Question: I have noticed an odd issue with my devise configuration where the Confirmations controller allows blank emails in the create method:
'''
def create
self.resource = resource_class.send_confirmation_instructions(resource_params)
yield resource if block_given?
if successfully_sent?(resource)
puts "4 = successfully_sent"
binding.pry
respond_with({}, location: :user_verification_sent)
# respond_with resource, location: :user_verification_sent
else
puts "3 = error"
binding.pry
respond_with(resource)
end
end
'''
I should note I am overriding the default setups for devise and this controller is properly linked:
'''
class Users::ConfirmationsController < Devise::ConfirmationsController
before_filter :set_registration_current_step
'''
The confirmation form looks like:
'''
= form_for(resource, as: resource_name, url: confirmation_path(resource_name), html: { id: "confirm-frm" }) do |f|
div[class="row"]
div[class="large-12 columns"]
= f.email_field(:email, html_options = { class: "large text-field", id: "confirm-email", autocomplete: "off", autocorrect: "off", autocapitalize: "off", spellcheck: "false", maxlength: "100", placeholder: "Email Address", autofocus: true})
div[class="row"]
div[class="large-12 large-centered columns"]
a[href="#" id="confirm-btn" class="button button-flat-grey text-emphasis expand"]
|Resend Confirmation
i[class="fa fa-arrow-circle-right"]
'''
My routes:
'''
scope '/account' do
# confirmation after account is created
get '/verification', to: 'users/confirmations#verification_sent', as: 'user_verification_sent'
# verify the user's token that was emailed to them
get '/confirm', to: 'users/confirmations#show', as: 'user_confirmation'
get '/confirm/resend', to: 'users/confirmations#new', as: 'new_user_confirmation'
post '/confirm', to: 'users/confirmations#create'
end
'''
And here is the pry snapshot of it showing true:

Before I manually check the email param, which would fix this, it seems odd that devise allows this to occur. Am I crazy fellow rubyists?
I should note, if I dump 'resource_class' from 'resource_class.send_confirmation_instructions(resource_params)' I get:
'''
=> #<User id: nil, agreed_to_terms: false, date_of_birth: nil, first_name: nil, last_name: nil, username: nil, email: nil, encrypted_password: "", reset_password_token: nil, reset_password_sent_at: nil, remember_created_at: nil, sign_in_count: 0, current_sign_in_at: nil, last_sign_in_at: nil, current_sign_in_ip: nil, last_sign_in_ip: nil, confirmation_token: nil, confirmed_at: nil, confirmation_sent_at: nil, unconfirmed_email: nil, failed_attempts: 0, unlock_token: nil, locked_at: nil, created_at: nil, updated_at: nil>
'''
The db can be empty.
When I started dissecting the gem, I think I found where this is occurring....
'''
260: def send_confirmation_instructions(attributes={})
261:
=> 262: binding.pry
263:
264:
265:
266: confirmable = find_by_unconfirmed_email_with_errors(attributes) if reconfirmable
267: unless confirmable.try(:persisted?)
268: confirmable = find_or_initialize_with_errors(confirmation_keys, attributes, :not_found)
269: end
270: confirmable.resend_confirmation_instructions if confirmable.persisted?
271: confirmable
272: end
[1] pry(User)> find_by_unconfirmed_email_with_errors(attributes)
=> #<User id: nil, agreed_to_terms: false, date_of_birth: nil, first_name: nil, last_name: nil, username: nil, email: nil, encrypted_password: "", reset_password_token: nil, reset_password_sent_at: nil, remember_created_at: nil, sign_in_count: 0, current_sign_in_at: nil, last_sign_in_at: nil, current_sign_in_ip: nil, last_sign_in_ip: nil, confirmation_token: nil, confirmed_at: nil, confirmation_sent_at: nil, unconfirmed_email: nil, failed_attempts: 0, unlock_token: nil, locked_at: nil, created_at: nil, updated_at: nil>
[2] pry(User)> if reconfirmable
[2] pry(User)* puts true
[2] pry(User)* end
true
=> nil
[3] pry(User)> confirmable = find_by_unconfirmed_email_with_errors(attributes) if reconfirmable
=> #<User id: nil, agreed_to_terms: false, date_of_birth: nil, first_name: nil, last_name: nil, username: nil, email: nil, encrypted_password: "", reset_password_token: nil, reset_password_sent_at: nil, remember_created_at: nil, sign_in_count: 0, current_sign_in_at: nil, last_sign_in_at: nil, current_sign_in_ip: nil, last_sign_in_ip: nil, confirmation_token: nil, confirmed_at: nil, confirmation_sent_at: nil, unconfirmed_email: nil, failed_attempts: 0, unlock_token: nil, locked_at: nil, created_at: nil, updated_at: nil>
[4] pry(User)> confirmable.try(:persisted?)
=> false
[5] pry(User)> unless confirmable.try(:persisted?)
[5] pry(User)* puts "go
[5] pry(User)* "
[5] pry(User)* end
go
=> nil
[6] pry(User)> find_or_initialize_with_errors(confirmation_keys, attributes, :not_found)
=> #<User id: nil, agreed_to_terms: false, date_of_birth: nil, first_name: nil, last_name: nil, username: nil, email: nil, encrypted_password: "", reset_password_token: nil, reset_password_sent_at: nil, remember_created_at: nil, sign_in_count: 0, current_sign_in_at: nil, last_sign_in_at: nil, current_sign_in_ip: nil, last_sign_in_ip: nil, confirmation_token: nil, confirmed_at: nil, confirmation_sent_at: nil, unconfirmed_email: nil, failed_attempts: 0, unlock_token: nil, locked_at: nil, created_at: nil, updated_at: nil>
[7] pry(User)> confirmable.persisted?
=> false
[8] pry(User)>
'''
So if I create a user record it looks like:
'''
[3] pry(main)> User.all
2014-10-26 15:48:42.161 [DEBUG]::: User Load (0.6ms) SELECT "users".* FROM "users" (pid:4440)
=> [#<User id: 2, agreed_to_terms: true, date_of_birth: "1994-03-02", first_name: "TestFirst", last_name: "TestLast", username: "testuser", email: "test@gmail.com", encrypted_password: "$2a$10$Zu7wI3GC55WC3lnRzATCtetP4rWCpeRNLHwTDc0rGgD...", reset_password_token: nil, reset_password_sent_at: nil, remember_created_at: nil, sign_in_count: 0, current_sign_in_at: nil, last_sign_in_at: nil, current_sign_in_ip: nil, last_sign_in_ip: nil, confirmation_token: "3574edb740c64d826b6da4a8f1365a1b753f6b483e10817282...", confirmed_at: nil, confirmation_sent_at: "2014-10-26 22:48:34", unconfirmed_email: nil, failed_attempts: 0, unlock_token: nil, locked_at: nil, created_at: "2014-10-26 22:48:34", updated_at: "2014-10-26 22:48:34">]
'''
And from my digging into the gem, this has something to do with required attributes and the method. Still tracking.... Not sure here..
Here is my current 'User' model code and I am using the gem '<URL>':
'''
class User < ActiveRecord::Base
attr_accessor :email_confirmation, :password_confirmation
devise :database_authenticatable, :registerable,
:recoverable, :rememberable, :trackable, :validatable,
:confirmable, :lockable
#:timeoutable :=> Should not use rememberable and timeoutable together
validates :username, :date_of_birth, :first_name, :last_name,
:agreed_to_terms, :email_confirmation, :password_confirmation, presence: true
validates :email,
allow_nil: false,
allow_blank: false,
uniqueness: { case_sensitive: false },
email_format: { check_mx: true }
validates :username, uniqueness: { case_sensitive: false }, length: { minimum: 5 }
validates_confirmation_of :email
validates_date :date_of_birth, before: lambda { 18.years.ago }
end
'''
'''
# Use this hook to configure devise mailer, warden hooks and so forth.
# Many of these configuration options can be set straight in your model.
Devise.setup do |config|
# The secret key used by Devise. Devise uses this key to generate
# random tokens. Changing this key will render invalid all existing
# confirmation, reset password and unlock tokens in the database.
config.secret_key = Rails.application.secrets.my_devise_secret_key
# ==> Mailer Configuration
# Configure the e-mail address which will be shown in Devise::Mailer,
# note that it will be overwritten if you use your own mailer class
# with default 'from' parameter.
config.mailer_sender = Rails.application.secrets.my_devise_from_email
# Configure the class responsible to send e-mails.
# config.mailer = 'Devise::Mailer'
# ==> ORM configuration
# Load and configure the ORM. Supports :active_record (default) and
# :mongoid (bson_ext recommended) by default. Other ORMs may be
# available as additional gems.
require 'devise/orm/active_record'
# ==> Configuration for any authentication mechanism
# Configure which keys are used when authenticating a user. The default is
# just :email. You can configure it to use [:username, :subdomain], so for
# authenticating a user, both parameters are required. Remember that those
# parameters are used only when authenticating and not when retrieving from
# session. If you need permissions, you should implement that in a before filter.
# You can also supply a hash where the value is a boolean determining whether
# or not authentication should be aborted when the value is not present.
config.authentication_keys = [ :email ]
# Configure parameters from the request object used for authentication. Each entry
# given should be a request method and it will automatically be passed to the
# find_for_authentication method and considered in your model lookup. For instance,
# if you set :request_keys to [:subdomain], :subdomain will be used on authentication.
# The same considerations mentioned for authentication_keys also apply to request_keys.
# config.request_keys = []
# Configure which authentication keys should be case-insensitive.
# These keys will be downcased upon creating or modifying a user and when used
# to authenticate or find a user. Default is :email.
config.case_insensitive_keys = [ :email ]
# Configure which authentication keys should have whitespace stripped.
# These keys will have whitespace before and after removed upon creating or
# modifying a user and when used to authenticate or find a user. Default is :email.
config.strip_whitespace_keys = [ :email ]
# Tell if authentication through request.params is enabled. True by default.
# It can be set to an array that will enable params authentication only for the
# given strategies, for example, 'config.params_authenticatable = [:database]' will
# enable it only for database (email + password) authentication.
# config.params_authenticatable = true
# Tell if authentication through HTTP Auth is enabled. False by default.
# It can be set to an array that will enable http authentication only for the
# given strategies, for example, 'config.http_authenticatable = [:database]' will
# enable it only for database authentication. The supported strategies are:
# :database = Support basic authentication with authentication key + password
# config.http_authenticatable = false
# If http headers should be returned for AJAX requests. True by default.
# config.http_authenticatable_on_xhr = true
# The realm used in Http Basic Authentication. 'Application' by default.
# config.http_authentication_realm = 'Application'
# It will change confirmation, password recovery and other workflows
# to behave the same regardless if the e-mail provided was right or wrong.
# Does not affect registerable.
config.paranoid = true
# By default Devise will store the user in session. You can skip storage for
# particular strategies by setting this option.
# Notice that if you are skipping storage for all authentication paths, you
# may want to disable generating routes to Devise's sessions controller by
# passing skip: :sessions to 'devise_for' in your config/routes.rb
config.skip_session_storage = [:http_auth]
# By default, Devise cleans up the CSRF token on authentication to
# avoid CSRF token fixation attacks. This means that, when using AJAX
# requests for sign in and sign up, you need to get a new CSRF token
# from the server. You can disable this option at your own risk.
# config.clean_up_csrf_token_on_authentication = true
# ==> Configuration for :database_authenticatable
# For bcrypt, this is the cost for hashing the password and defaults to 10. If
# using other encryptors, it sets how many times you want the password re-encrypted.
#
# Limiting the stretches to just one in testing will increase the performance of
# your test suite dramatically. However, it is STRONGLY RECOMMENDED to not use
# a value less than 10 in other environments. Note that, for bcrypt (the default
# encryptor), the cost increases exponentially with the number of stretches (e.g.
# a value of 20 is already extremely slow: approx. 60 seconds for 1 calculation).
config.stretches = Rails.env.test? ? 1 : 10
# Setup a pepper to generate the encrypted password.
config.pepper = Rails.application.secrets.my_devise_pepper
# ==> Configuration for :confirmable
# A period that the user is allowed to access the website even without
# confirming their account. For instance, if set to 2.days, the user will be
# able to access the website for two days without confirming their account,
# access will be blocked just in the third day. Default is 0.days, meaning
# the user cannot access the website without confirming their account.
config.allow_unconfirmed_access_for = 0.days
# A period that the user is allowed to confirm their account before their
# token becomes invalid. For example, if set to 3.days, the user can confirm
# their account within 3 days after the mail was sent, but on the fourth day
# their account can't be confirmed with the token any more.
# Default is nil, meaning there is no restriction on how long a user can take
# before confirming their account.
config.confirm_within = 7.days
# If true, requires any email changes to be confirmed (exactly the same way as
# initial account confirmation) to be applied. Requires additional unconfirmed_email
# db field (see migrations). Until confirmed, new email is stored in
# unconfirmed_email column, and copied to email column on successful confirmation.
config.reconfirmable = true
# Defines which key will be used when confirming an account
config.confirmation_keys = [ :email ]
# ==> Configuration for :rememberable
# The time the user will be remembered without asking for credentials again.
# config.remember_for = 5.days
config.remember_for = 4.weeks
# Invalidates all the remember me tokens when the user signs out.
config.expire_all_remember_me_on_sign_out = true
# If true, extends the user's remember period when remembered via cookie.
# config.extend_remember_period = false
# Options to be passed to the created cookie. For instance, you can set
# secure: true in order to force SSL only cookies.
# This has been set to secure in the Rails 4 initializer
# config.rememberable_options = { secure: Rails.env == 'production'}
# ==> Configuration for :validatable
# Range for password length.
config.password_length = 8..128
# Email regex used to validate email formats. It simply asserts that
# one (and only one) @ exists in the given string. This is mainly
# to give user feedback and not to assert the e-mail validity.
config.email_regexp = /\A[^@]+@[^@]+\z/
# ==> Configuration for :timeoutable
# The time you want to timeout the user session without activity. After this
# time the user will be asked for credentials again. Default is 30 minutes.
config.timeout_in = 5.hours
# If true, expires auth token on session timeout.
config.expire_auth_token_on_timeout = true
# ==> Configuration for :lockable
# Defines which strategy will be used to lock an account.
# :failed_attempts = Locks an account after a number of failed attempts to sign in.
# :none = No lock strategy. You should handle locking by yourself.
config.lock_strategy = :failed_attempts
# Defines which key will be used when locking and unlocking an account
config.unlock_keys = [ :email ]
# Defines which strategy will be used to unlock an account.
# :email = Sends an unlock link to the user email
# :time = Re-enables login after a certain amount of time (see :unlock_in below)
# :both = Enables both strategies
# :none = No unlock strategy. You should handle unlocking by yourself.
config.unlock_strategy = :both
# Number of authentication tries before locking an account if lock_strategy
# is failed attempts.
config.maximum_attempts = 5
# Time interval to unlock the account if :time is enabled as unlock_strategy.
config.unlock_in = 1.hour
# Warn on the last attempt before the account is locked.
config.last_attempt_warning = true
# ==> Configuration for :recoverable
#
# Defines which key will be used when recovering the password for an account
config.reset_password_keys = [ :email ]
# Time interval you can reset your password with a reset password key.
# Don't put a too small interval or your users won't have the time to
# change their passwords.
config.reset_password_within = 12.hours
# ==> Configuration for :encryptable
# Allow you to use another encryption algorithm besides bcrypt (default). You can use
# :sha1, :sha512 or encryptors from others authentication tools as :clearance_sha1,
# :authlogic_sha512 (then you should set stretches above to 20 for default behavior)
# and :restful_authentication_sha1 (then you should set stretches to 10, and copy
# REST_AUTH_SITE_KEY to pepper).
#
# Require the 'devise-encryptable' gem when using anything other than bcrypt
# config.encryptor = :sha512
# ==> Scopes configuration
# Turn scoped views on. Before rendering 'sessions/new', it will first check for
# 'users/sessions/new'. It's turned off by default because it's slower if you
# are using only default views.
config.scoped_views = true
# Configure the default scope given to Warden. By default it's the first
# devise role declared in your routes (usually :user).
config.default_scope = :user
# Set this configuration to false if you want /users/sign_out to sign out
# only the current scope. By default, Devise signs out all scopes.
config.sign_out_all_scopes = true
# ==> Navigation configuration
# Lists the formats that should be treated as navigational. Formats like
# :html, should redirect to the sign in page when the user does not have
# access, but formats like :xml or :json, should return 401.
#
# If you have any extra navigational formats, like :iphone or :mobile, you
# should add them to the navigational formats lists.
#
# The "*/*" below is required to match Internet Explorer requests.
# config.navigational_formats = ['*/*', :html]
# The default HTTP method used to sign out a resource. Default is :delete.
config.sign_out_via = :delete
# ==> OmniAuth
# Add a new OmniAuth provider. Check the wiki for more information on setting
# up on your models and hooks.
# config.omniauth :github, 'APP_ID', 'APP_SECRET', scope: 'user,public_repo'
# ==> Warden configuration
# If you want to use other strategies, that are not supported by Devise, or
# change the failure app, you can configure them inside the config.warden block.
#
# config.warden do |manager|
# manager.intercept_401 = false
# manager.default_strategies(scope: :user).unshift :some_external_strategy
# end
# ==> Mountable engine configurations
# When using Devise inside an engine, let's call it 'MyEngine', and this engine
# is mountable, there are some extra configurations to be taken into account.
# The following options are available, assuming the engine is mounted as:
#
# mount MyEngine, at: '/my_engine'
#
# The router that invoked 'devise_for', in the example above, would be:
# config.router_name = :my_engine
#
# When using omniauth, Devise cannot automatically set Omniauth path,
# so you need to do it manually. For the users scope, it would be:
# config.omniauth_path_prefix = '/my_engine/users/auth'
end
Rails.application.config.to_prepare do
Devise::SessionsController.layout 'nested/login'
Devise::PasswordsController.layout 'nested/passwords'
Devise::RegistrationsController.layout proc{ |controller| user_signed_in? ? 'application' : 'nested/create' }
Devise::ConfirmationsController.layout 'nested/create'
# Devise::UnlocksController.layout 'devise'
end
'''
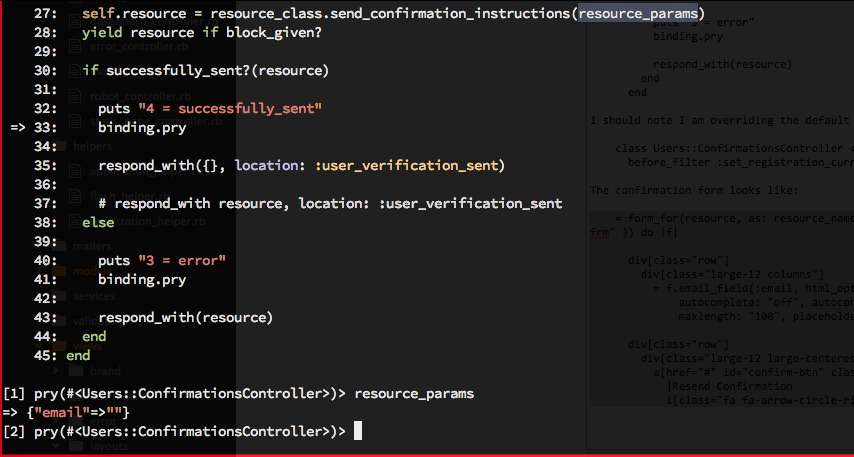
Answer: OK, here goes! If you are googling for this issue, please be warned here is the cause from the devise init:
'''
# It will change confirmation, password recovery and other workflows
# to behave the same regardless if the e-mail provided was right or wrong.
# Does not affect registerable.
config.paranoid = false
'''
It was finally located in dissecting this method in 'authenticatable.rb':
'''
# Helper for use after calling send_*_instructions methods on a resource.
# If we are in paranoid mode, we always act as if the resource was valid
# and instructions were sent.
def successfully_sent?(resource)
notice = if Devise.paranoid
resource.errors.clear
:send_paranoid_instructions
elsif resource.errors.empty?
:send_instructions
end
if notice
set_flash_message :notice, notice if is_flashing_format?
true
end
end
'''